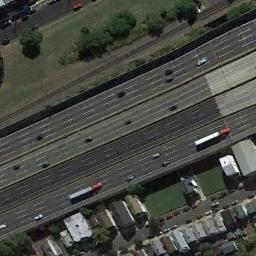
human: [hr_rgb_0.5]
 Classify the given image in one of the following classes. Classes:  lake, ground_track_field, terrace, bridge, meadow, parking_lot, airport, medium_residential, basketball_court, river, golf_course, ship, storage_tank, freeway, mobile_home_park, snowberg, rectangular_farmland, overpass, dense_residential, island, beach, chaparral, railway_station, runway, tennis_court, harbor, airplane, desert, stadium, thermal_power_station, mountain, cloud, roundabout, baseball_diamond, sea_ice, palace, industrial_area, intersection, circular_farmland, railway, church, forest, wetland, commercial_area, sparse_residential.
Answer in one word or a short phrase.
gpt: freeway